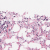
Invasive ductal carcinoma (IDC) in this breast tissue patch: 0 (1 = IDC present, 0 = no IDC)